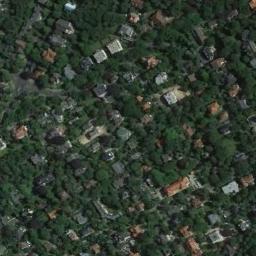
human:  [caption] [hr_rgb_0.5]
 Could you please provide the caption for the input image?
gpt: A dense residential area with some houses is surrounded by the forest .

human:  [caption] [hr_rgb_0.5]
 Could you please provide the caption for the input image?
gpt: The dense residential is next to many trees .

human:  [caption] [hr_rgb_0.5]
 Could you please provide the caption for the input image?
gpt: There is also a green area in the residential area .

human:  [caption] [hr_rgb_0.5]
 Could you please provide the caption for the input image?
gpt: There are many roads and neatly arranged houses and trees in densely populated areas .

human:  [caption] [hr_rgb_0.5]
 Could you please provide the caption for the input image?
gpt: There are buildings with many green trees around on dense residential area .